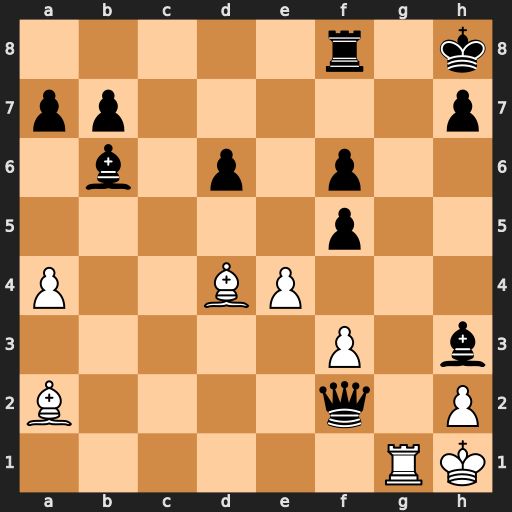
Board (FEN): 5r1k/pp5p/1b1p1p2/5p2/P2BP3/5P1b/B4q1P/6RK
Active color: w
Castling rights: -
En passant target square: -
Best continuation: Bxf6+ Rxf6 Rg8#